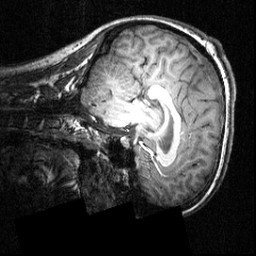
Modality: T1w
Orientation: sagittal
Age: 18
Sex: female
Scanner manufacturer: siemens
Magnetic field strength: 3.951 T
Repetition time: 1.5 s
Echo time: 0.00335 s